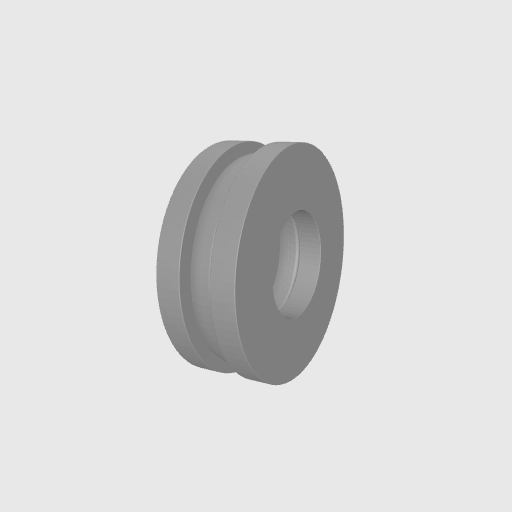
Part: ThrustBearing6ID